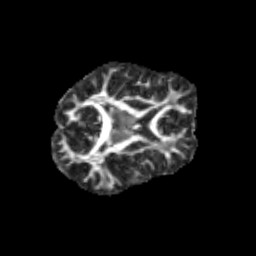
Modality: FA
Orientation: axial
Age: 12
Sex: male
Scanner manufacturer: siemens
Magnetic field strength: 3 T
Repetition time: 3.8 s
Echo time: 0.07 s